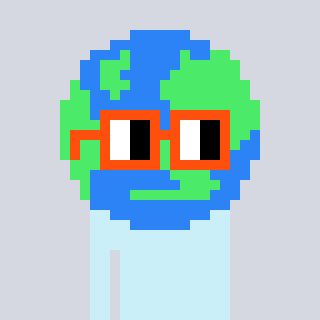
a pixel art character with square orange glasses, a earth-shaped head and a darkpink-colored body on a cool background